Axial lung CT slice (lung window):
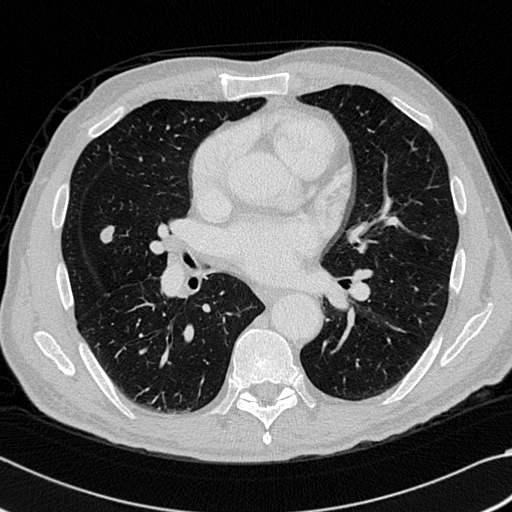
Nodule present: yes
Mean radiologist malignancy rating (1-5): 3